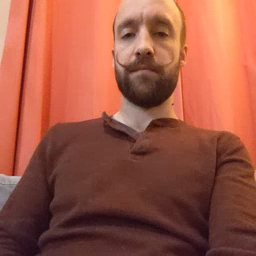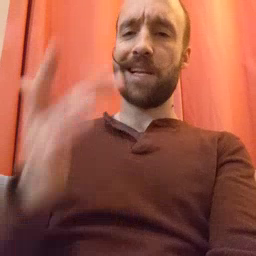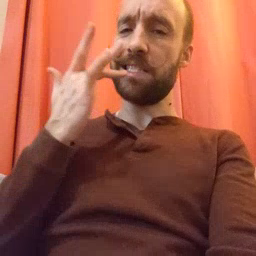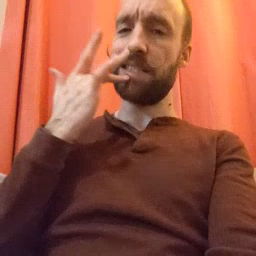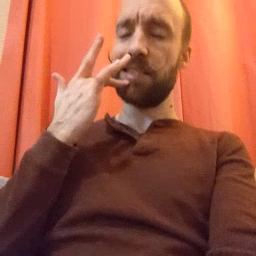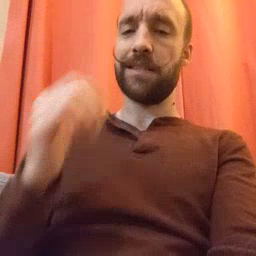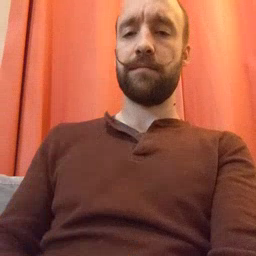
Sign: taste